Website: slack
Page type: stored-credit-cards
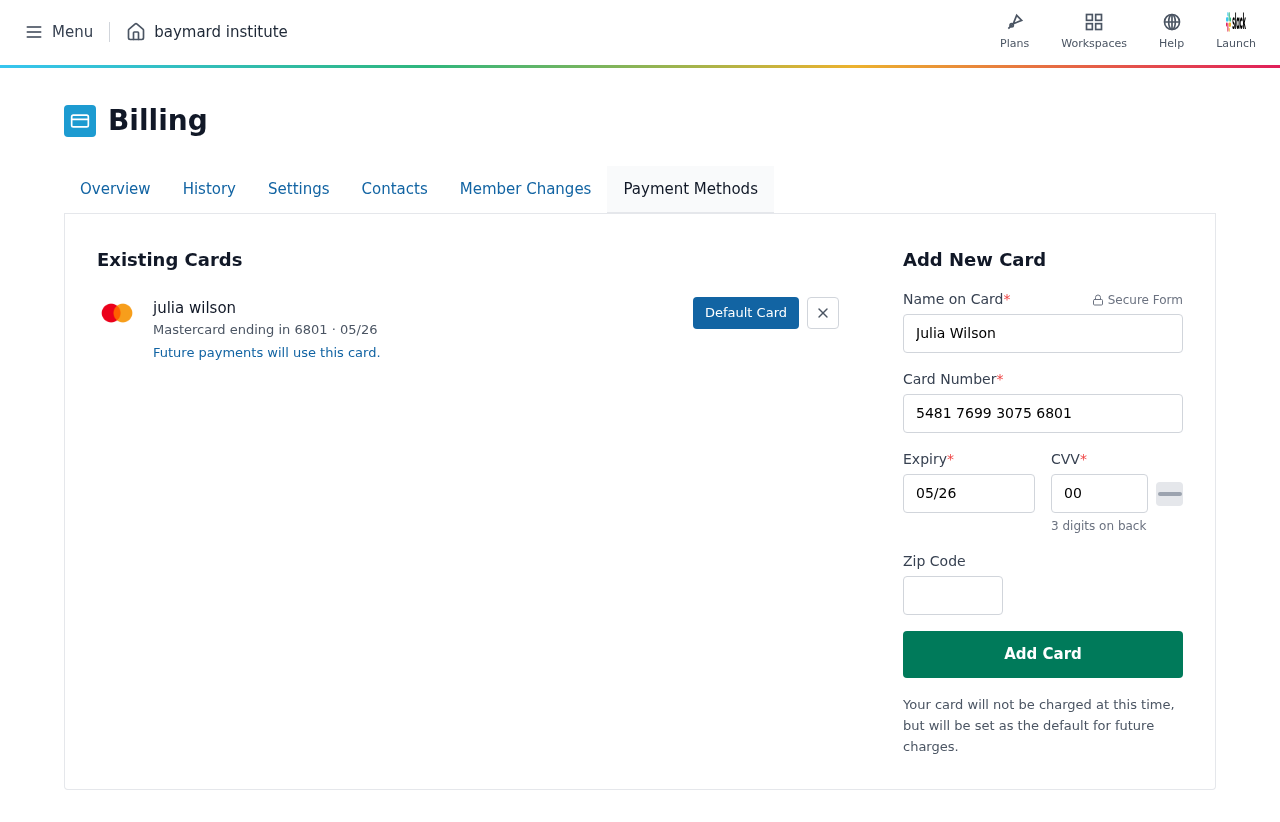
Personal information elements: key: PII_CARD_CVV
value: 008
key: PII_CARD_EXPIRY
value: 05/26
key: PII_CARD_EXPIRY_MONTH
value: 05
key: PII_CARD_EXPIRY_YEAR
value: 26
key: PII_CARD_LAST4
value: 6801
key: PII_CARD_NUMBER
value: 5481 7699 3075 6801
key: PII_CARD_TYPE
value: Mastercard
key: PII_FULLNAME
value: julia wilson
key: PII_FULLNAME
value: Julia Wilson
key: PII_POSTCODE
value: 26041